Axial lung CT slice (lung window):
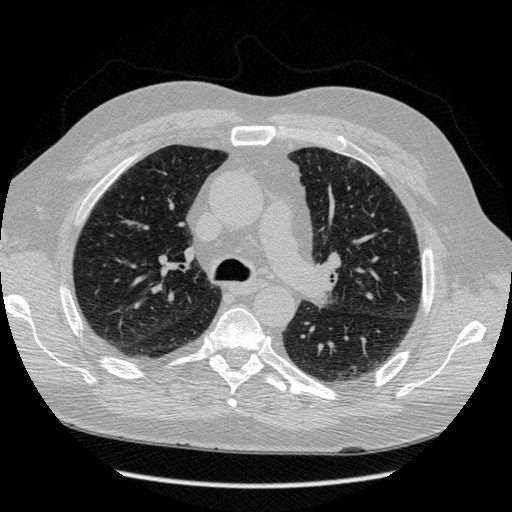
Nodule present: no